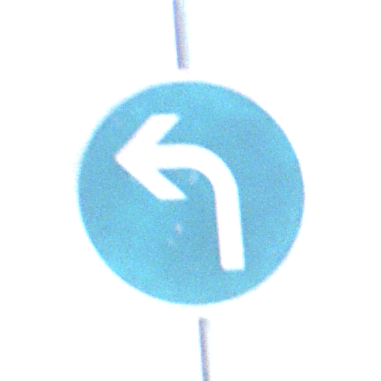
Verkehrszeichen: VorgeschriebeneFahrtrichtungLinks
Umgebung: Outdoor, Nature
Tageszeit: MorningAfternoon
Wetter: Clear
Licht: Natural
Jahreszeit: NotSpecified
Kontrast: HighContrast